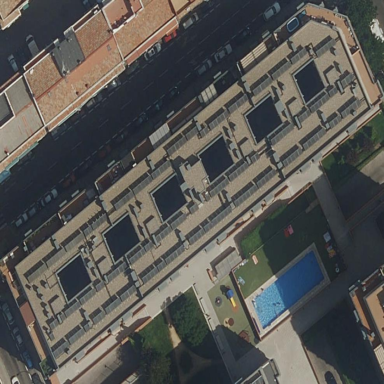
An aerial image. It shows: Image showing building with apartments.